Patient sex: M
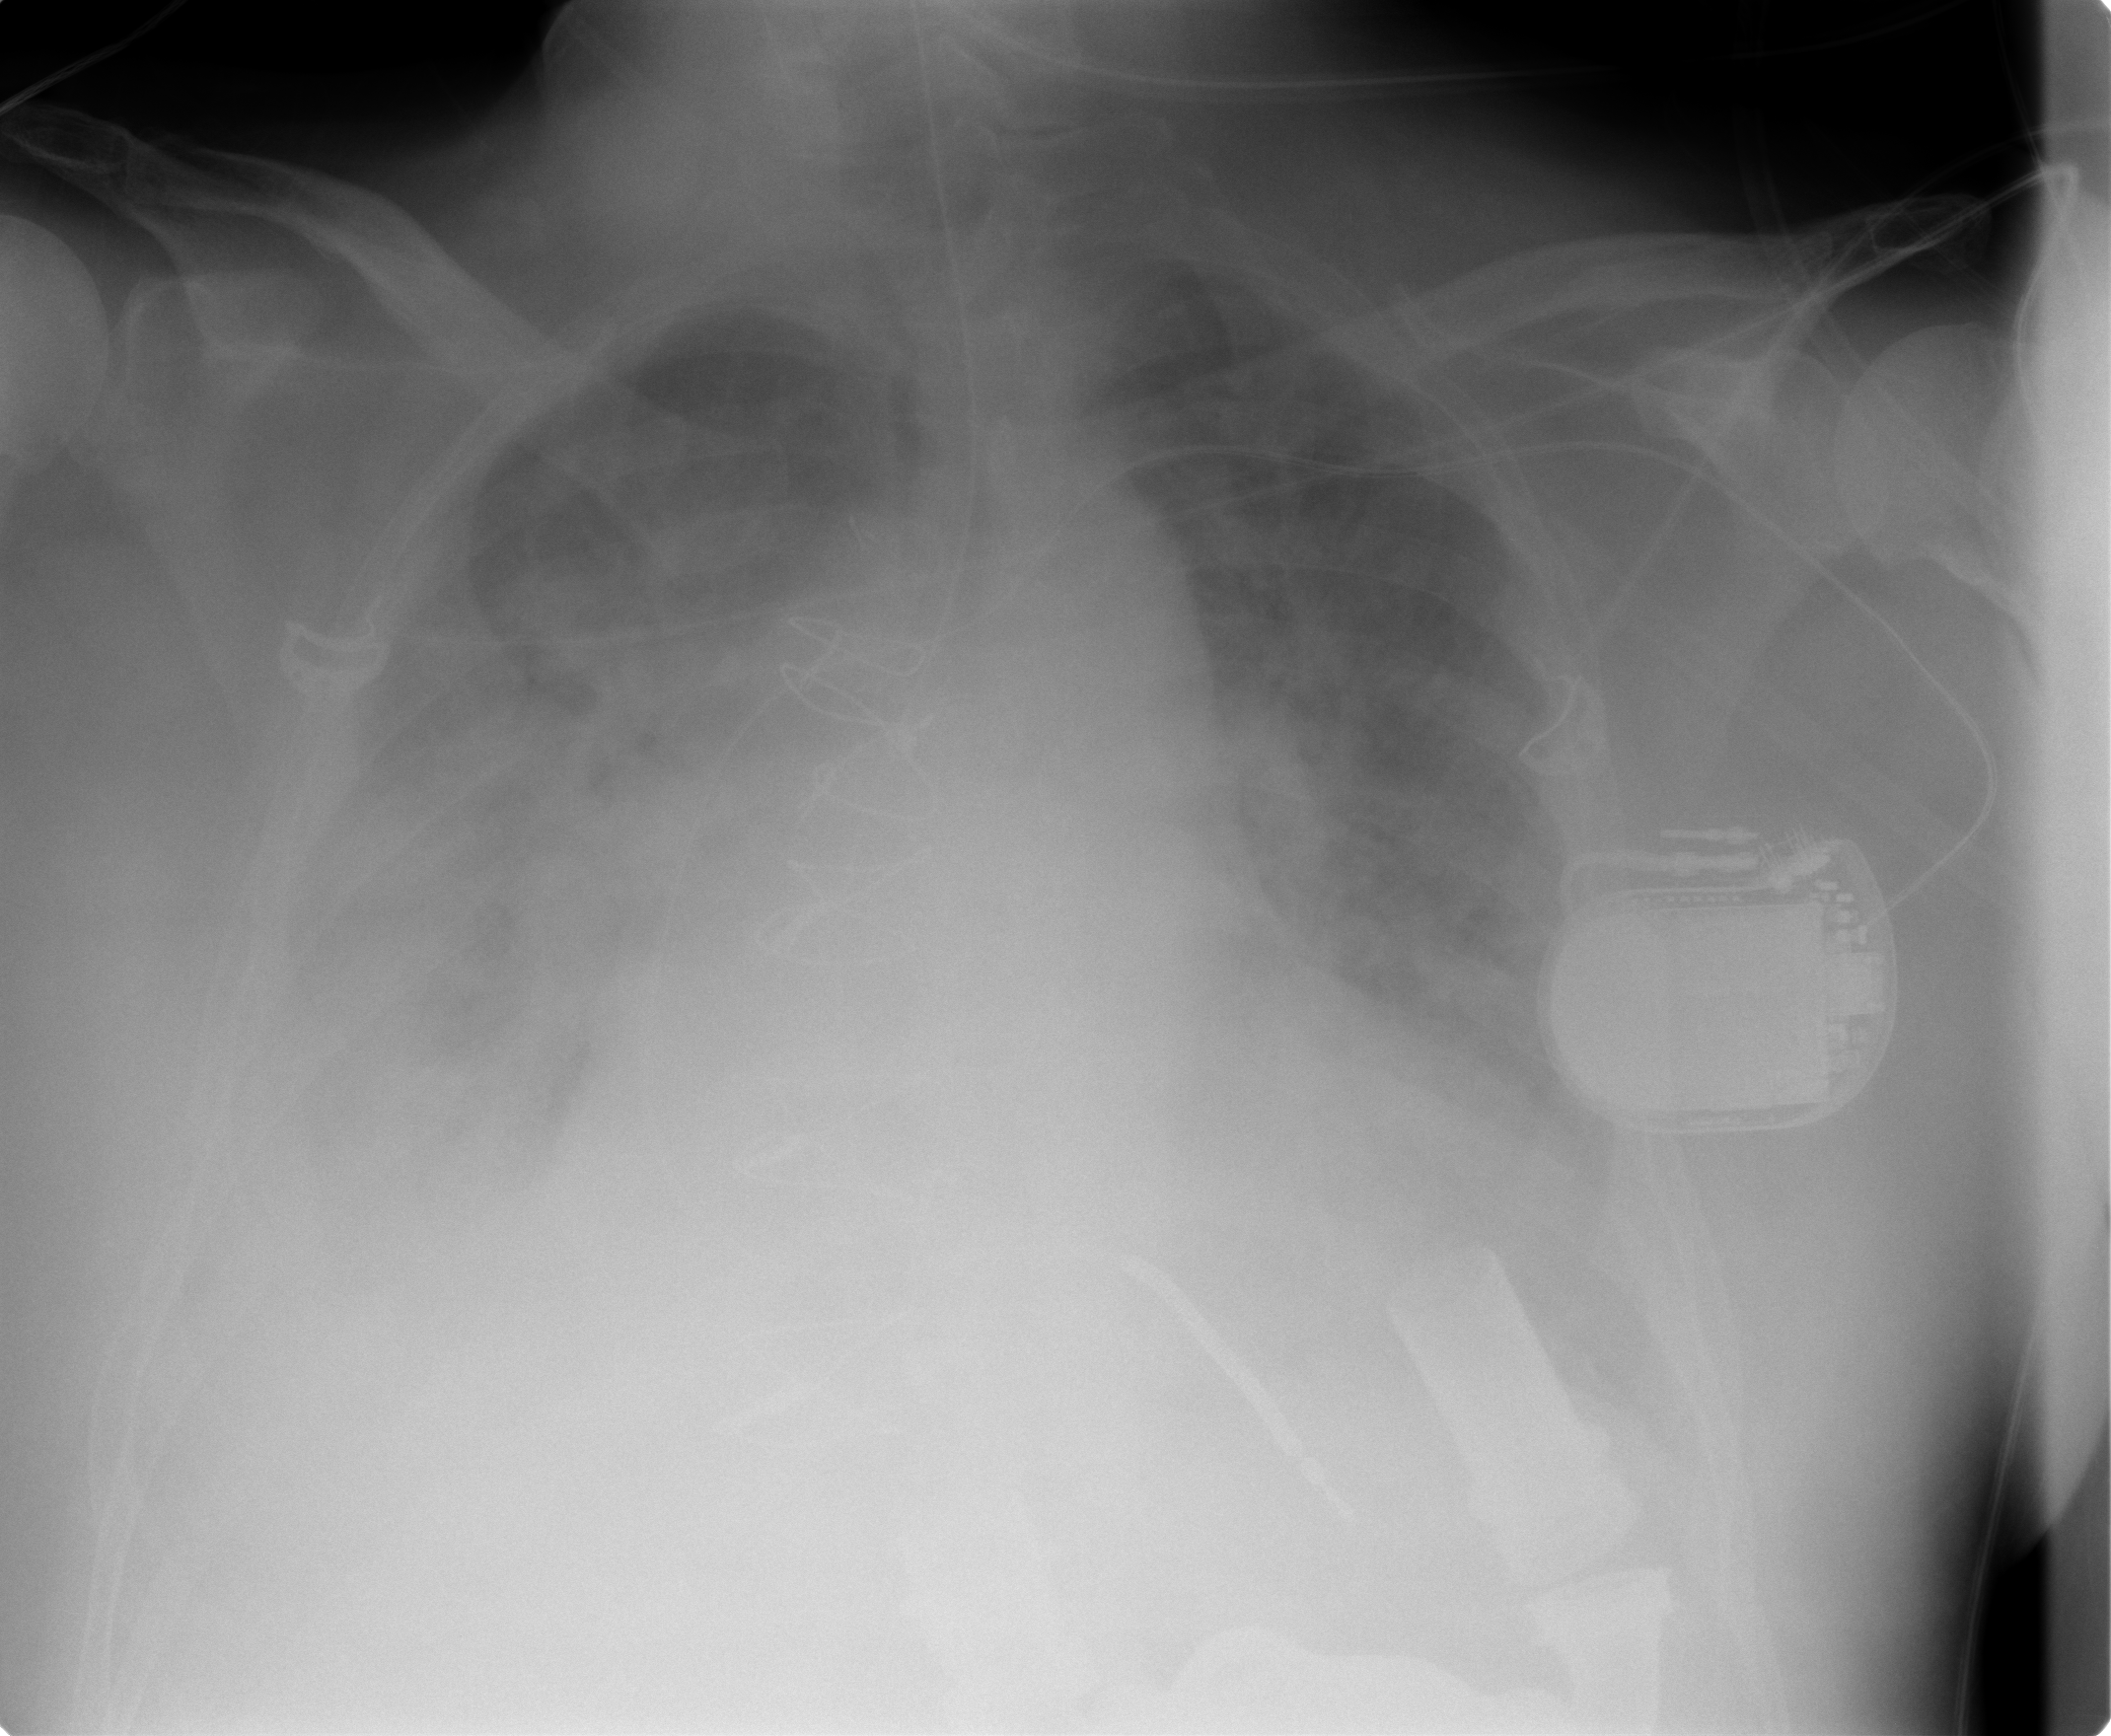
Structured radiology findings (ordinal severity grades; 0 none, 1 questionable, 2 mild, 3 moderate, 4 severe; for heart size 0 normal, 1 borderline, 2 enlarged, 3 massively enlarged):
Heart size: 2
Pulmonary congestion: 3
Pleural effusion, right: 3
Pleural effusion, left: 3
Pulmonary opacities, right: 3
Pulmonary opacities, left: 0
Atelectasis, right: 0
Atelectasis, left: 0